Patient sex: M
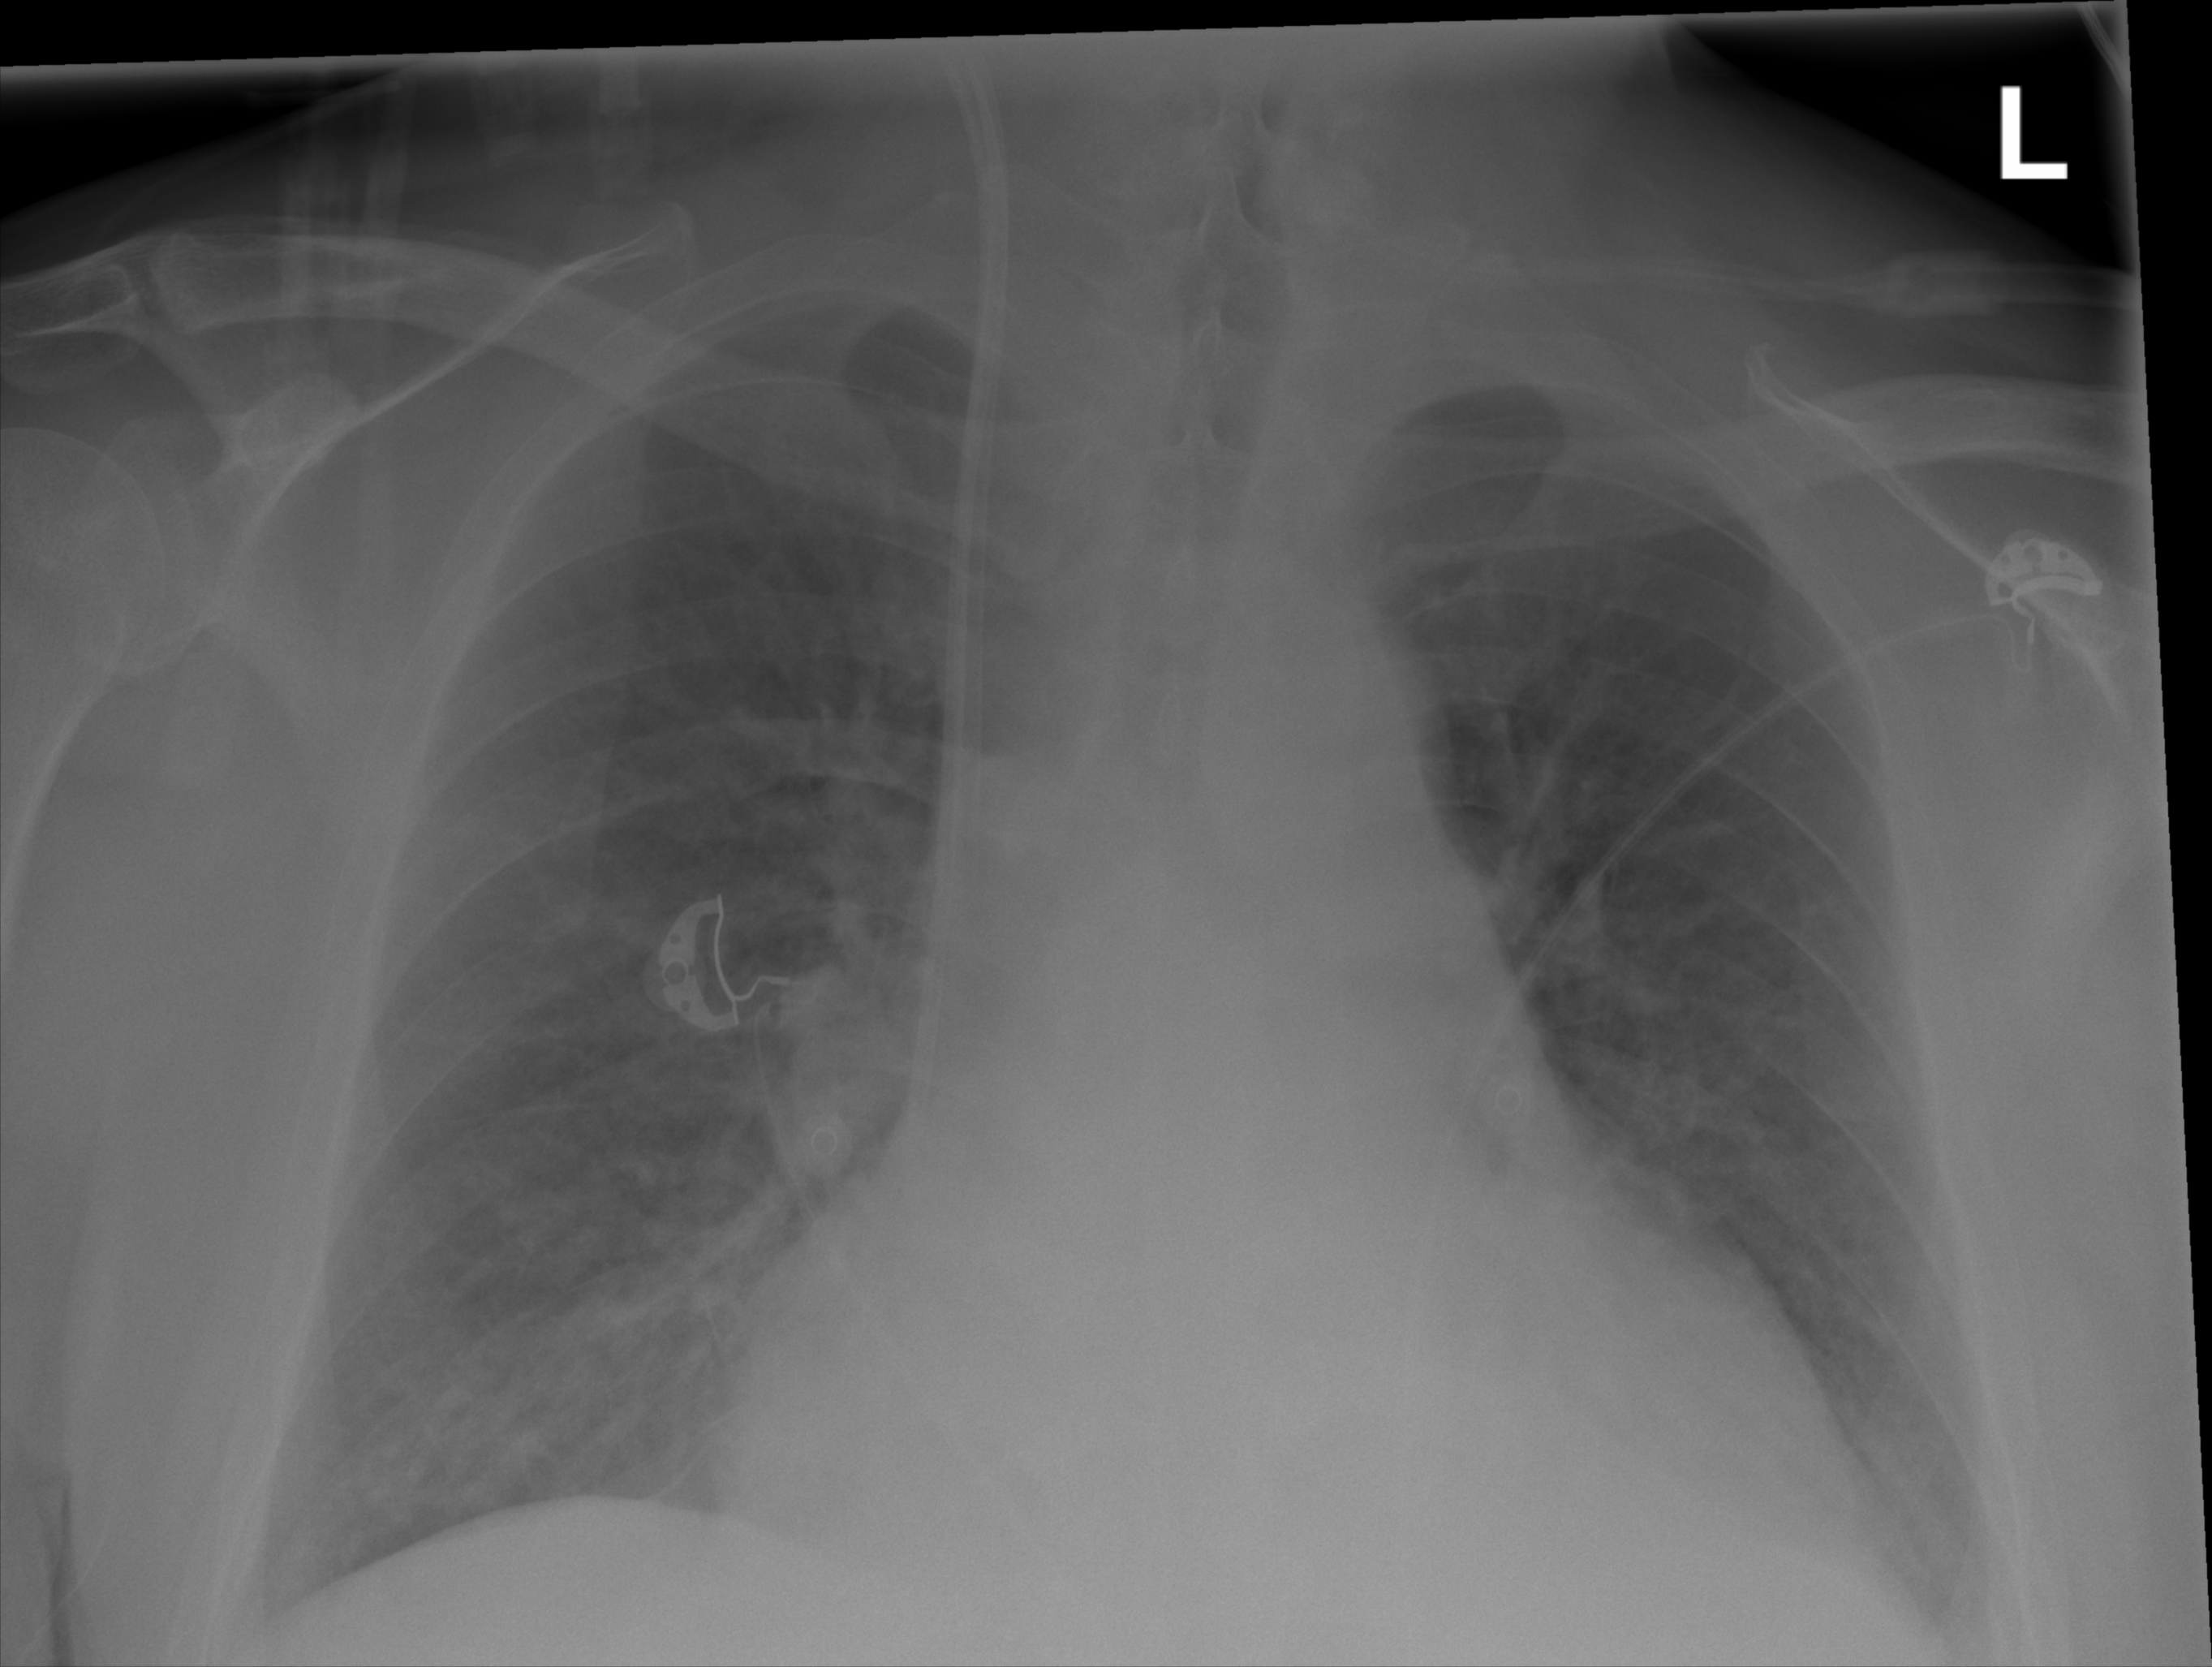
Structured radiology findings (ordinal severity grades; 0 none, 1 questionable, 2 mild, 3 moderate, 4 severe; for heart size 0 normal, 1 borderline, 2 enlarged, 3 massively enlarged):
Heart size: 2
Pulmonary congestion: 3
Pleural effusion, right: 2
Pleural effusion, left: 2
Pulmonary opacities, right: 2
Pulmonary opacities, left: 2
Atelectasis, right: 0
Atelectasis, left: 0